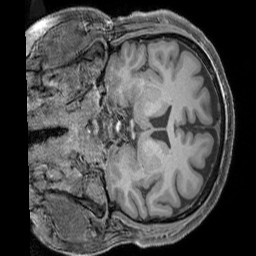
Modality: T1w
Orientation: coronal
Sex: female
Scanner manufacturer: siemens
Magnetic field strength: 3 T
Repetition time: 2.3 s
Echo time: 0.00226 s